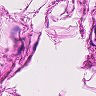
Metastatic tissue present: no